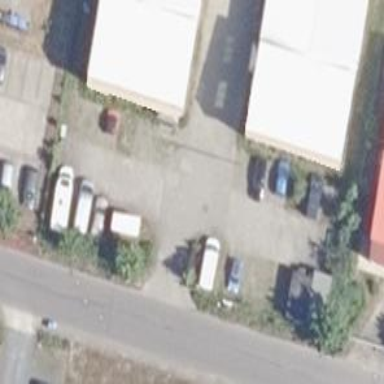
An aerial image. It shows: Road serving as parking aisle.